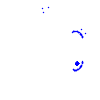
Particle: pion